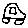
Label: car